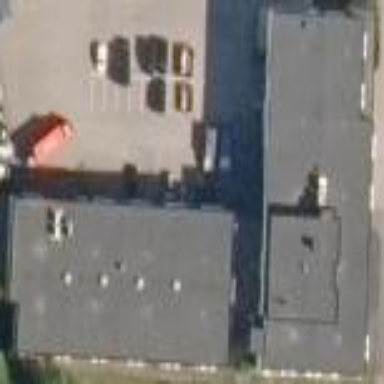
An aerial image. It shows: Building with tar paper roof.